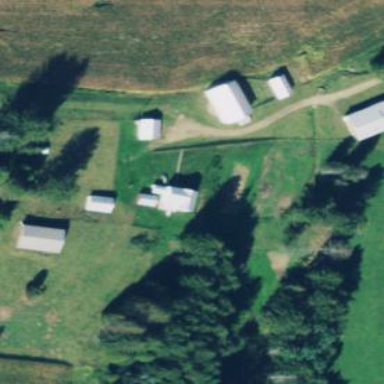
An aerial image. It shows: Farmyard area.